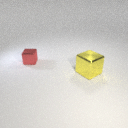
large yellow metal cube in front of small red metal cube